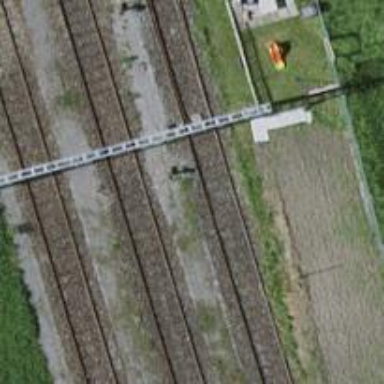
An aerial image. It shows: Railway yard with electrified tracks and single track.